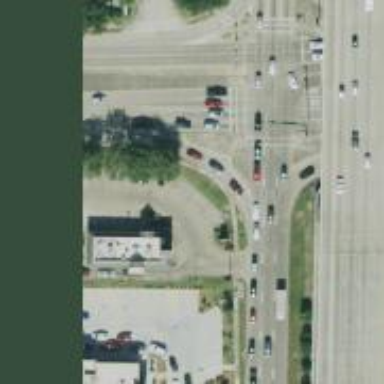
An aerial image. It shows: Frontage road connected to secondary link road.